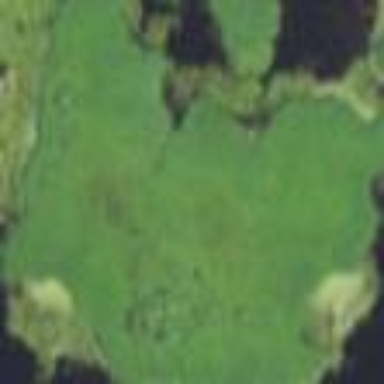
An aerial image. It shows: Bog wetland area.